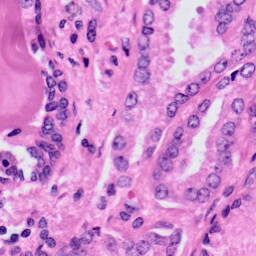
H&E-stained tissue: Prostate